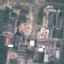
Land use / land cover: Industrial